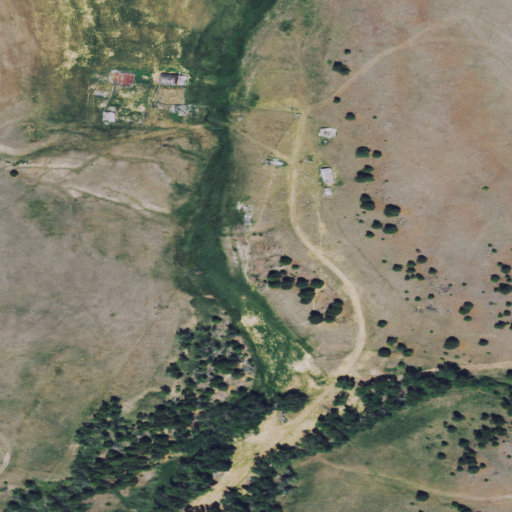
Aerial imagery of valley in Montana named Eureka Gulch containing grassland, shrub, pasture, evergreen forest, woody wetlands, and open development